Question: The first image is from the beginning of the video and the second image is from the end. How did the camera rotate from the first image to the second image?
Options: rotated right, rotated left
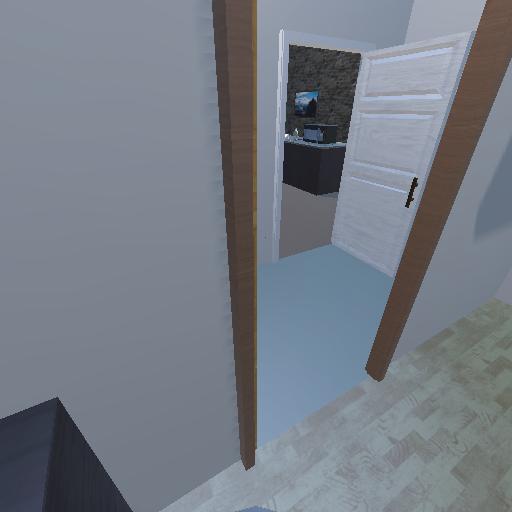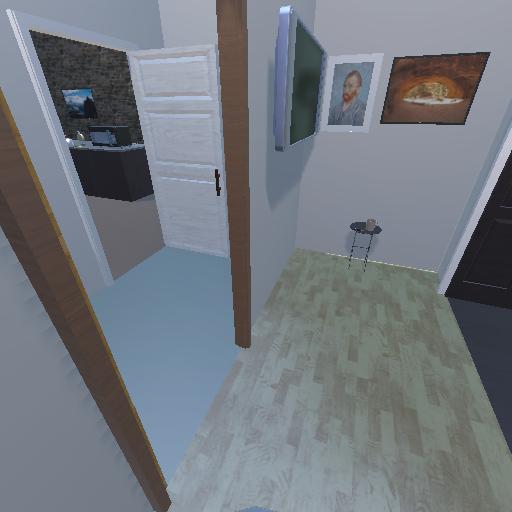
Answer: rotated right